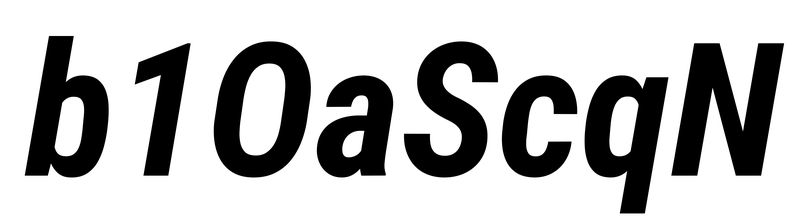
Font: Roboto-Italic_Condensed_Bold_Italic